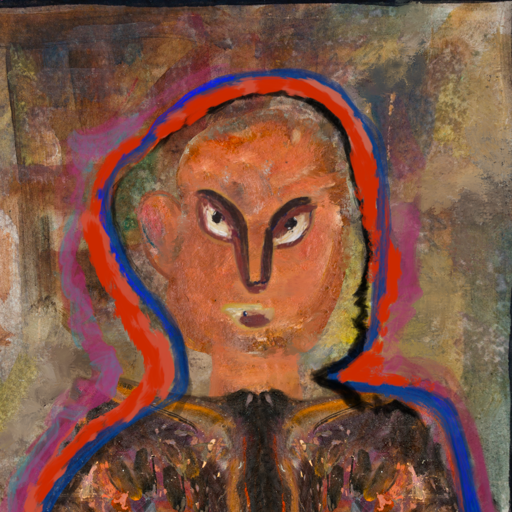
Background: Mosgoul, Head And Neck Front: Boggyland, Face Front: After_Raid, Bust: Gypsy_Queen, Hair Front: Experience, Head Accessory: Blank, Second Necklace: Blank, Necklace: Blank, Baby: Blank